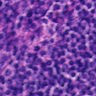
Metastatic tissue present: no